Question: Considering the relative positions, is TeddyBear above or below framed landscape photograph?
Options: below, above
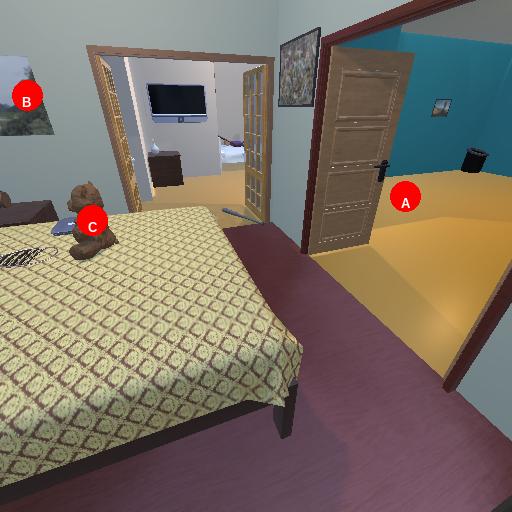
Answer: below